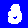
Digit: 3